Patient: sex M, age 44
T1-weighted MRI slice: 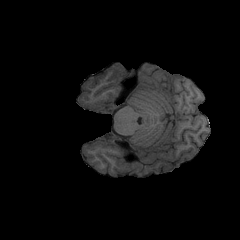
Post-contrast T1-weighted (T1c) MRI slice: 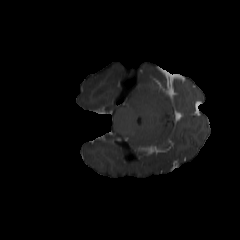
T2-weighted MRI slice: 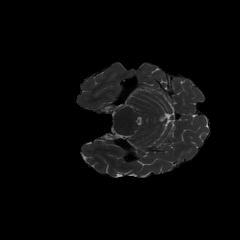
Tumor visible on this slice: no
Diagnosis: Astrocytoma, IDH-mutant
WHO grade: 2